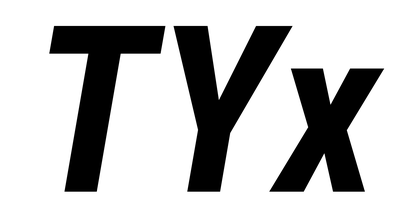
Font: Roboto-Italic_Condensed_Bold_Italic